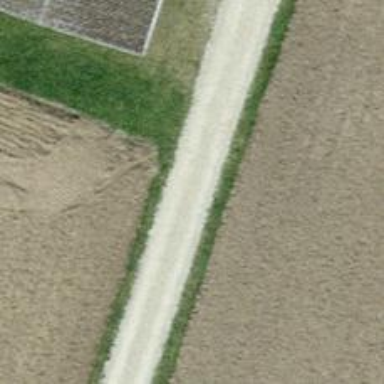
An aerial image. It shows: Track with pebblestone surface graded as grade3.